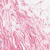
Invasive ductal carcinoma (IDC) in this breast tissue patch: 0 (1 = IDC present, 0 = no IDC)